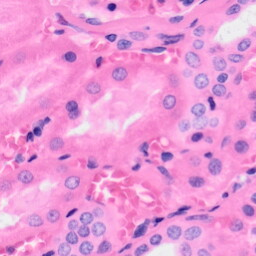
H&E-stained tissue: Kidney